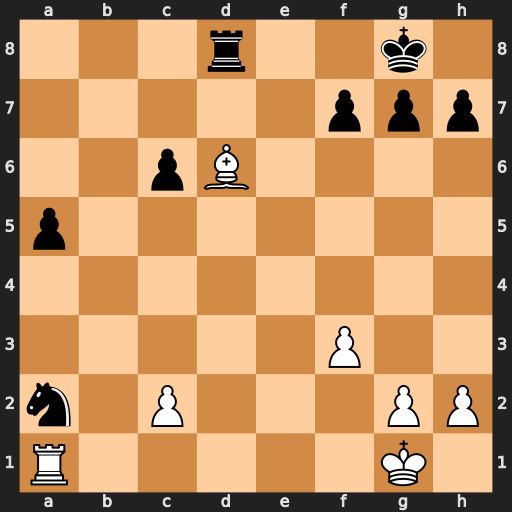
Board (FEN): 3r2k1/5ppp/2pB4/p7/8/5P2/n1P3PP/R5K1
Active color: w
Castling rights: -
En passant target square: -
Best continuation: Bc7 Ra8 Rxa2